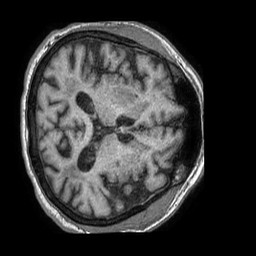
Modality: T1w
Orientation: axial
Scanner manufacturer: philips
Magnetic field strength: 1.5 T
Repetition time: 0.007764 s
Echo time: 0.00354 s